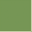
Piece: xx